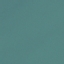
Label: SeaLake